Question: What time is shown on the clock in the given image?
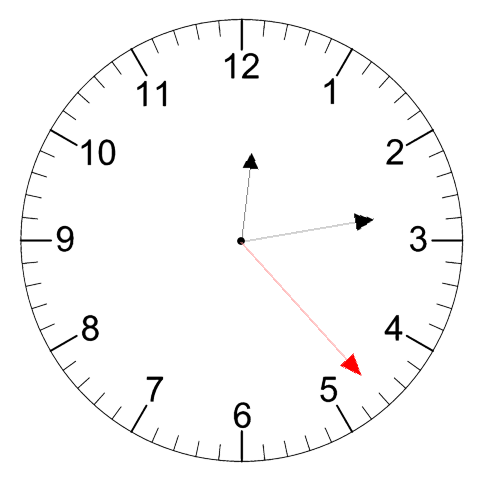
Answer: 12:13:23